На гладкий горизонтальный стол поставили вертикально гантельку, состоящую из невесомого стержня с двумя одинаковыми маленькими шариками на концах (см. рисунок).  Верхнему шарику ударом сообщают скорость $v$ в горизонтальном направлении.
При какой минимальной длине гантельки $l$ нижний шарик сразу оторвется от стола?
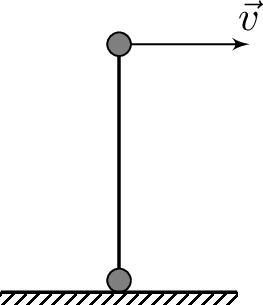
Ответ: При $$ l \leqslant \frac{v^{2}}{2 g}. $$
Темы:
T, Механика, Динамика, Гантель, Всероссийские, Вращательное движение